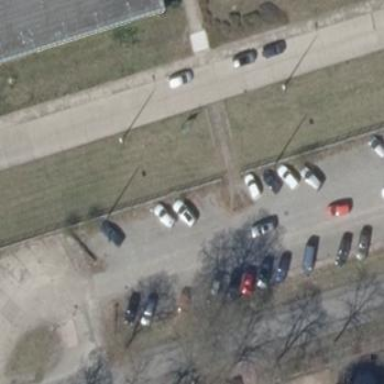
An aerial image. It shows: Parking area with surface.